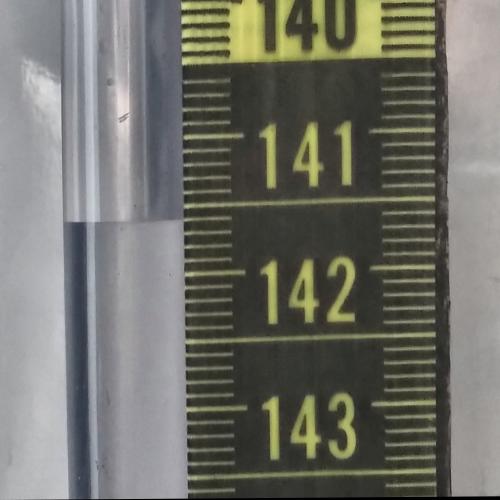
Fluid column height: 141.6 cm